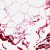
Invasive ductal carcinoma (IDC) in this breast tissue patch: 0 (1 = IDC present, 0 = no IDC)